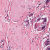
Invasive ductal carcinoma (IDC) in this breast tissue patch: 0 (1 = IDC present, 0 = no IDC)